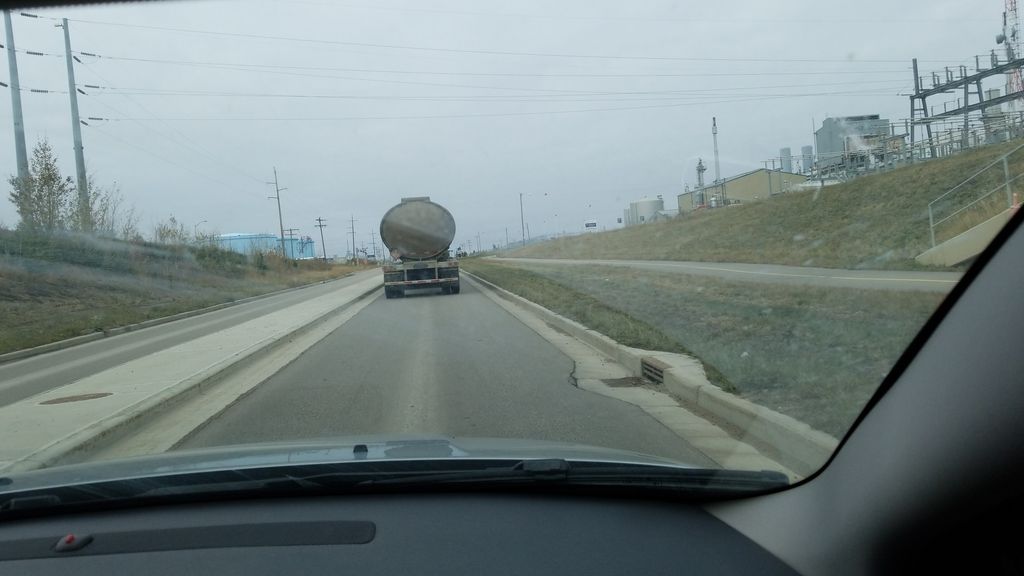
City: edmonton